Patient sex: F
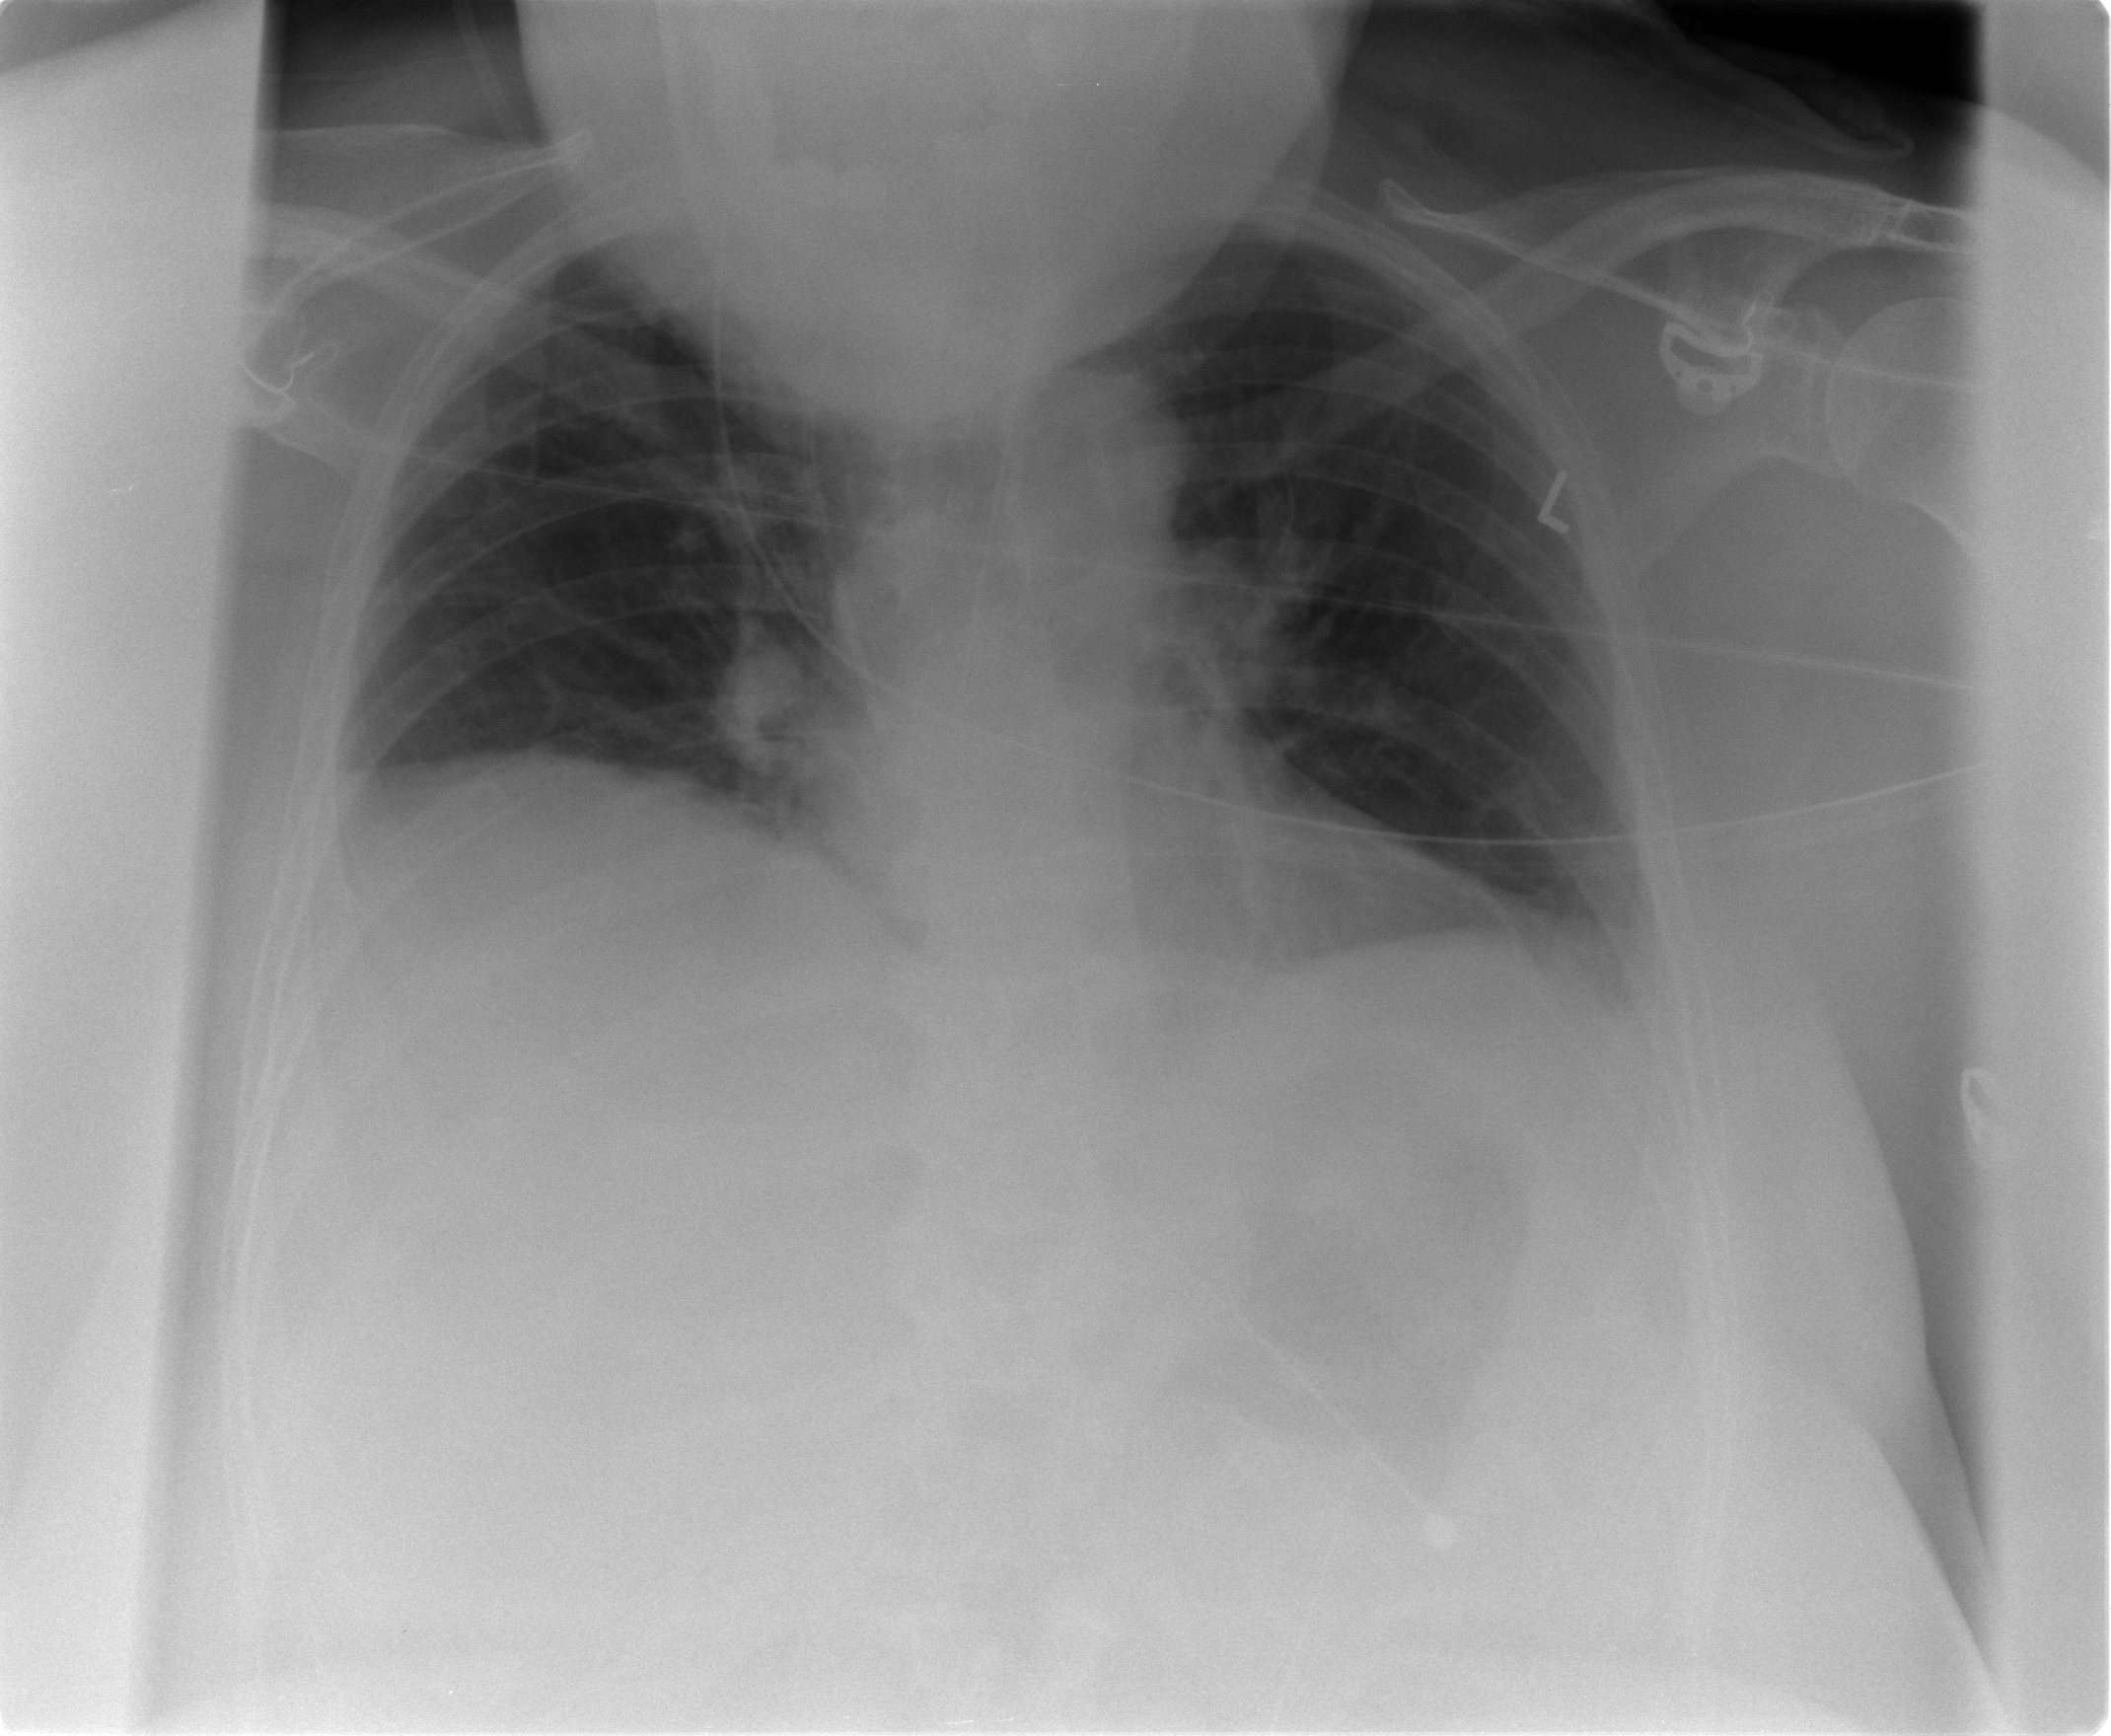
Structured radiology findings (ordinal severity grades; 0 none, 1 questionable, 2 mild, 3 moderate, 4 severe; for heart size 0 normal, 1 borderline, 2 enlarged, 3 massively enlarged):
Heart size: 0
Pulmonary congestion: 2
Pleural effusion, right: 1
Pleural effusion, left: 1
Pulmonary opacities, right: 0
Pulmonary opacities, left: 0
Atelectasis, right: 2
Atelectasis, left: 2